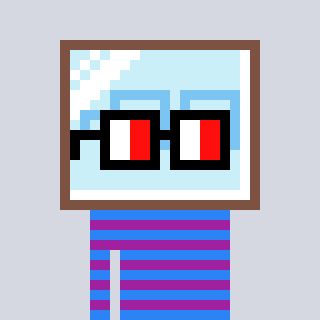
a pixel art character with square glasses with black frames and red eyes, a mirror-shaped head and a magenta-colored body on a cool background